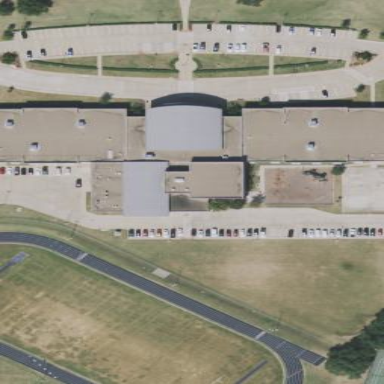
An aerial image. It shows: School building.